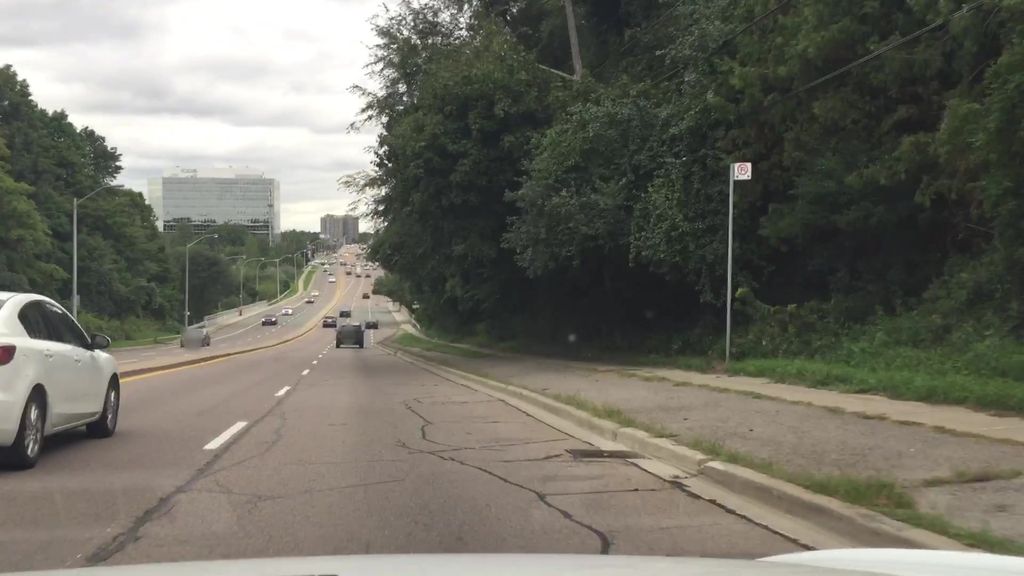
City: toronto